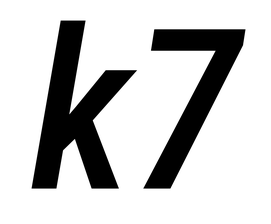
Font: Roboto-Italic_Condensed_Medium_Italic